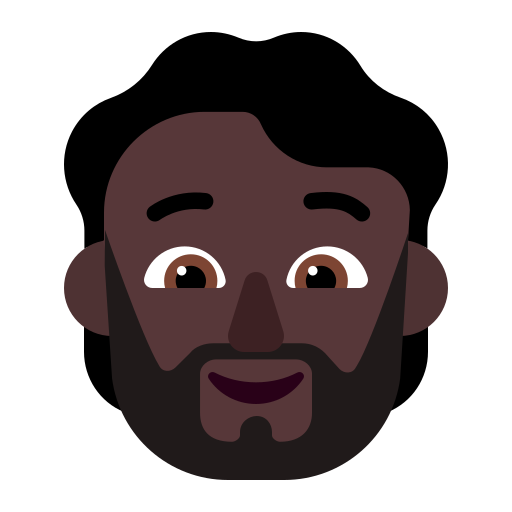
person beard flat dark